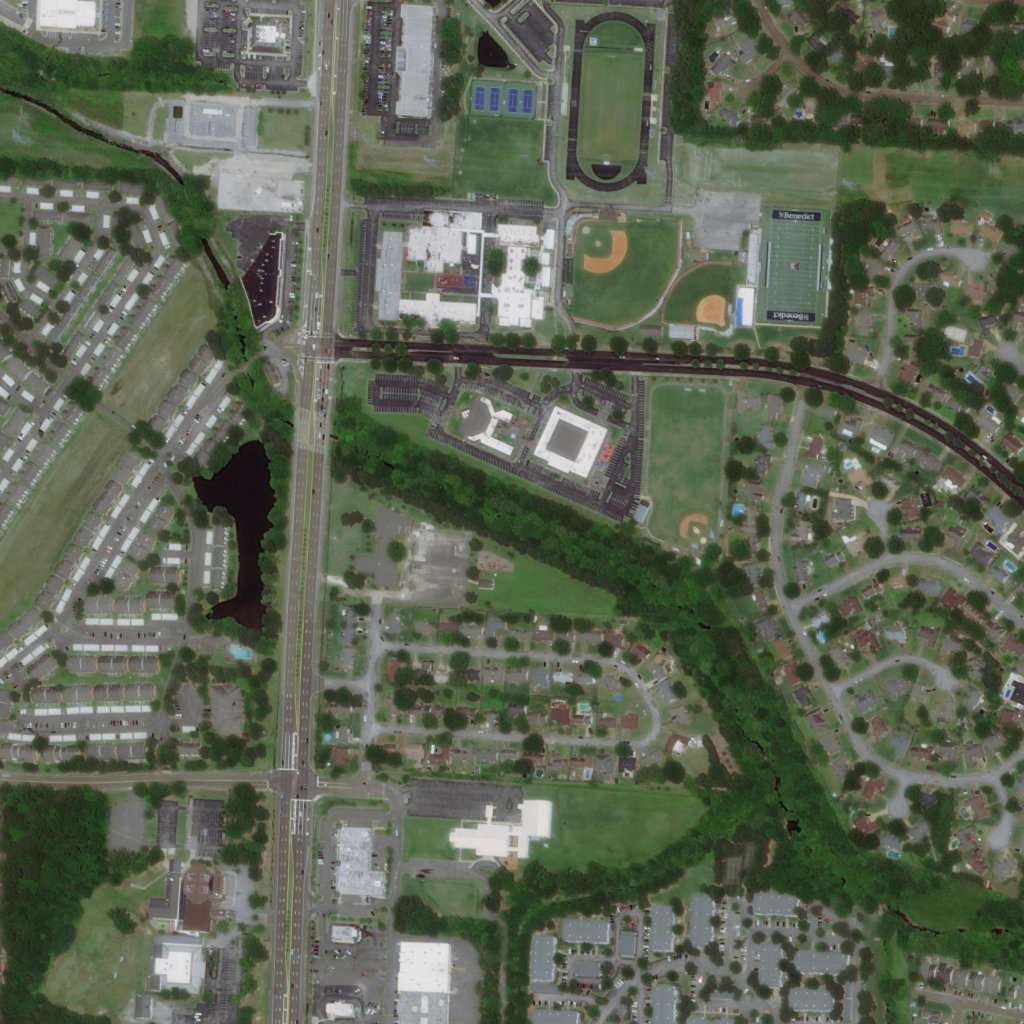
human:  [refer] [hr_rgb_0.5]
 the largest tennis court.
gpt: <box>[[45, 7, 52, 11, 0]]</box>

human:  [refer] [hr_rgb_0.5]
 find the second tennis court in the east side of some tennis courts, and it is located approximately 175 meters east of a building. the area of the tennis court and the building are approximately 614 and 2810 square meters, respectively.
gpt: <box>[[70, 83, 72, 86, 0]]</box>